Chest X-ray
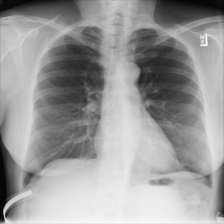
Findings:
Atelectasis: negative
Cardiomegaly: negative
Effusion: negative
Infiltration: negative
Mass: negative
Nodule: negative
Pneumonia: negative
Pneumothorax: negative
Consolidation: negative
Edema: negative
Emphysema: positive
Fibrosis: negative
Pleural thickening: negative
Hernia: negative